Question: # Short Question
I have a 50dip by 40dip button in my Android XML layout. What are the pixel dimensions of the drawable that I need to place in my mdpi resource folder?
# Long Question
Let's say I have a 50dip x 40dip button.
'''
<Button
android:layout_width="50dip"
android:layout_height="40dip"
android:background="@drawable/someImage" />
'''
I am satisfied with the physical size of this button on my phone. My question is when I'm designing someImage.png in Photoshop, how do I decide on the pixel dimensions of the image? Currently, I'm just making it a gigantic 500px by 400px image and placing it in the the default drawable resource folder because it's working okay across all the phones and tablets I've tested on.
The <URL> does not tell me how to decide the
pixel dimensions.
## Problem #1 - Baseline graphic

This diagram only tells me the relative dimensions of the graphics I need to put into each drawable resource folder. However, it does not tell me the pixel dimension I need to make my baseline mdpi graphic, from which all other graphics are relative to.
## Problem #2 - screen density fragmentation
> The density-independent pixel is equivalent to one physical pixel on a
160 dpi screen, which is the baseline density assumed by the system
for a "medium" density screen. At runtime, the system transparently
handles any scaling of the dp units, as necessary, based on the actual
density of the screen in use. The conversion of dp units to screen
pixels is simple: px = dp * (dpi / 160). For example, on a 240 dpi
screen, 1 dp equals 1.5 physical pixels. You should always use dp
units when defining your application's UI, to ensure proper display of
your UI on screens with different densities.
This little tidbit tells me that a 50dip wide graphic on a 160dpi screen will appear to be 50px wide. So great, you say. I should make my mdpi graphic (160dpi falls under mdpi) 50px wide in Photoshop. Well, it's not that simple, because not all mdpi phones are 160dpi. What if my mother's mdpi phone is 167dpi? Then my 50dip wide graphic would appear as 52.1875px on her phone, which would likely cause some weird blurring artifacts. So what am I supposed to do? Should I model my baseline mdpi off of my mother's 167dpi phone or should I model it off of the perfect laboratory 160dpi phone which maybe doesn't even exist in the real world?
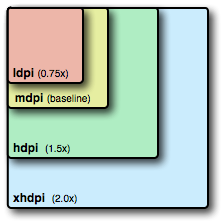
Answer: When it comes to problem #2...
> Should I model my baseline mdpi off of my mother's 167dpi phone or should I model it off of the perfect laboratory 160dpi phone which maybe doesn't even exist in the real world?
You should model it aiming at the perfect laboratory 160dpi phone. This is pretty much what that article is trying to tell us. My reasoning is that ldpi, mdpi etc are 'generalised' densities and it is the responsibility of the Android OS's graphics engine to correctly compensate for actual dpi of any given device. There really isn't any other way of doing it other than forcing device manufacturers to use authorised screen components (which isn't going to happen).
As for problem #1, I would look at the width:height ratio of your button and pick actual pixel dimensions based on that than the 'model' 50 x 40 px. The W:H ratio is 5:4 so I'd go for a width divisible by 5 but larger than 50 perhaps 60 which is conveniently divisible by 5 and 4. This would mean creating your button image as 60 x 48 px both of which when multiplied by 0.75 for ldpi purposes give exect values (45 x 36 px).